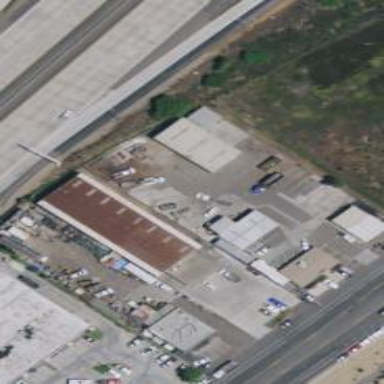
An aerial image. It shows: Industrial building.